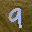
Label: 9